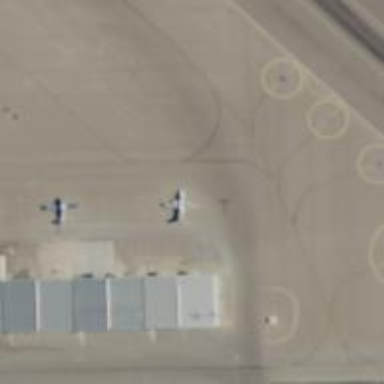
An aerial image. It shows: Image of taxiway at airport.